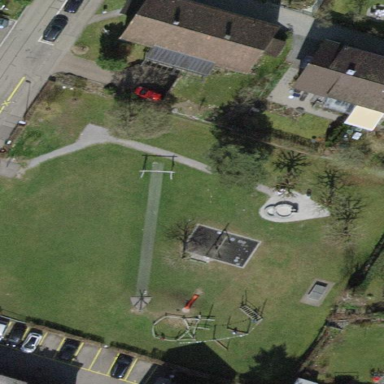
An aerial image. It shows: Playground area with ground surface.